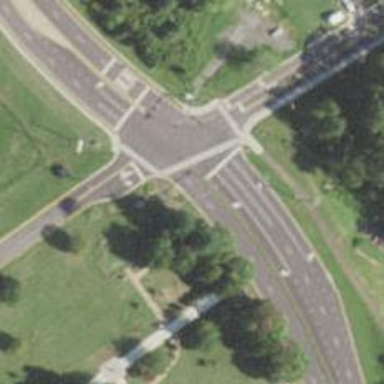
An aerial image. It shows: Marked asphalt cycleway crossing.